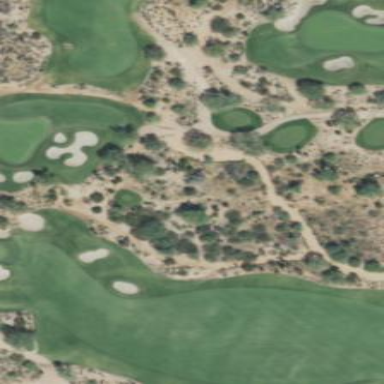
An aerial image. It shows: Area of rough grass used for golf.